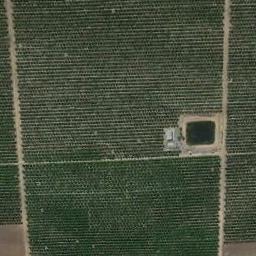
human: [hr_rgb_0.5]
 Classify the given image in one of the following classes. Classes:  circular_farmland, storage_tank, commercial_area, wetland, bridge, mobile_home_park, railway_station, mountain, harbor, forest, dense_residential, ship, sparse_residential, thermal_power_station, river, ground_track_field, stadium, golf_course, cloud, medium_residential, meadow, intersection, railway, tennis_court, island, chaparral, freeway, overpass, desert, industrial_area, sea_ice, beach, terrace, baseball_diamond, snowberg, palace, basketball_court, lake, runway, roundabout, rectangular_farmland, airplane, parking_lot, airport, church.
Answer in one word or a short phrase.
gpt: rectangular_farmland